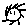
Label: sun